Brain MRI, t2w sequence, axial 2D slice.
Patient: age 29, sex M, weight 90 kg, height 1.9 m
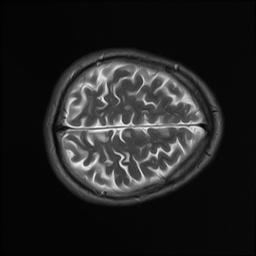